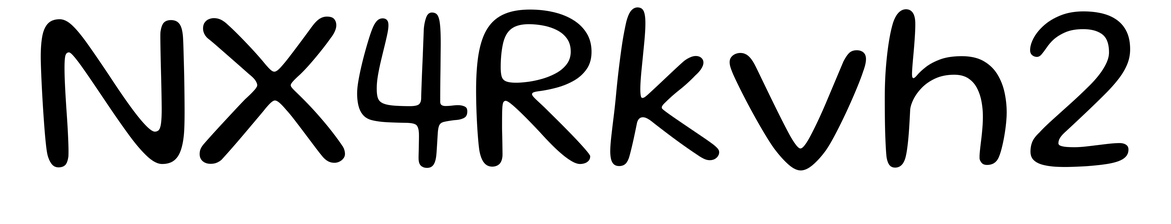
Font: Gluten_Light